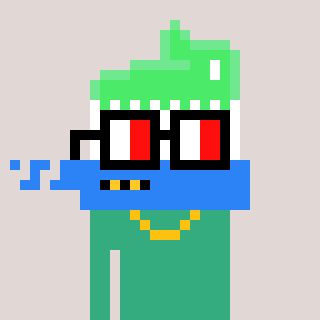
a pixel art character with square glasses with black frames and red eyes, a toothbrush-shaped head and a teal-colored body on a warm background